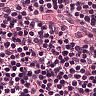
Metastatic tissue present: no